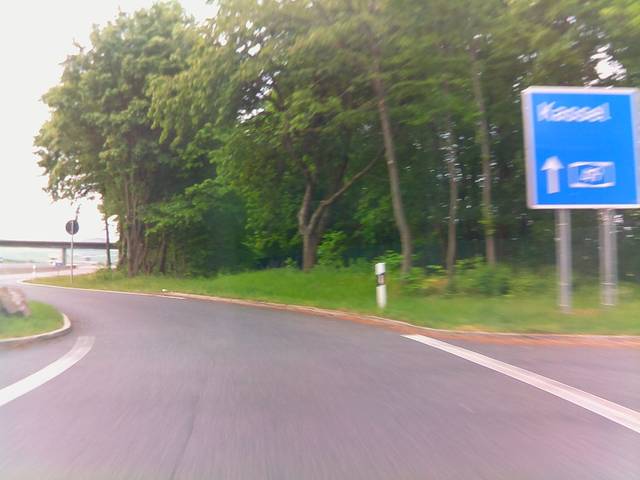
Region: Germany
Coordinates: 51.192, 9.397